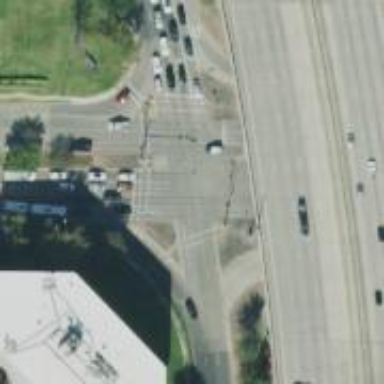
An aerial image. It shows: Crossing on the road.